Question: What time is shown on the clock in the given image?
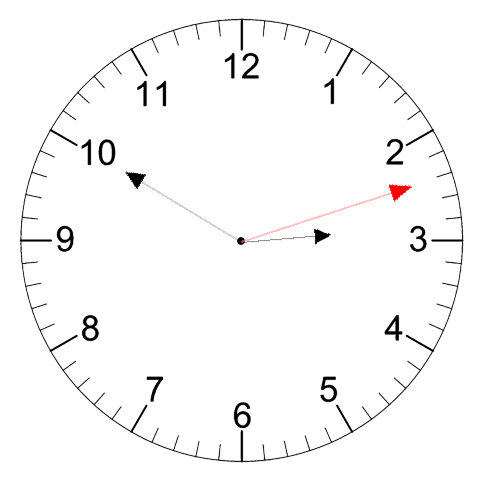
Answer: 02:50:12